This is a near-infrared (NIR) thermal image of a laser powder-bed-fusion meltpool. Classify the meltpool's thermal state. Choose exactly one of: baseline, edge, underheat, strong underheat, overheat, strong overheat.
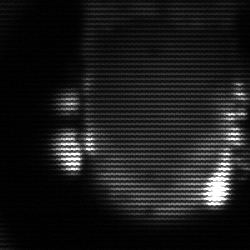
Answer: baseline